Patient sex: M
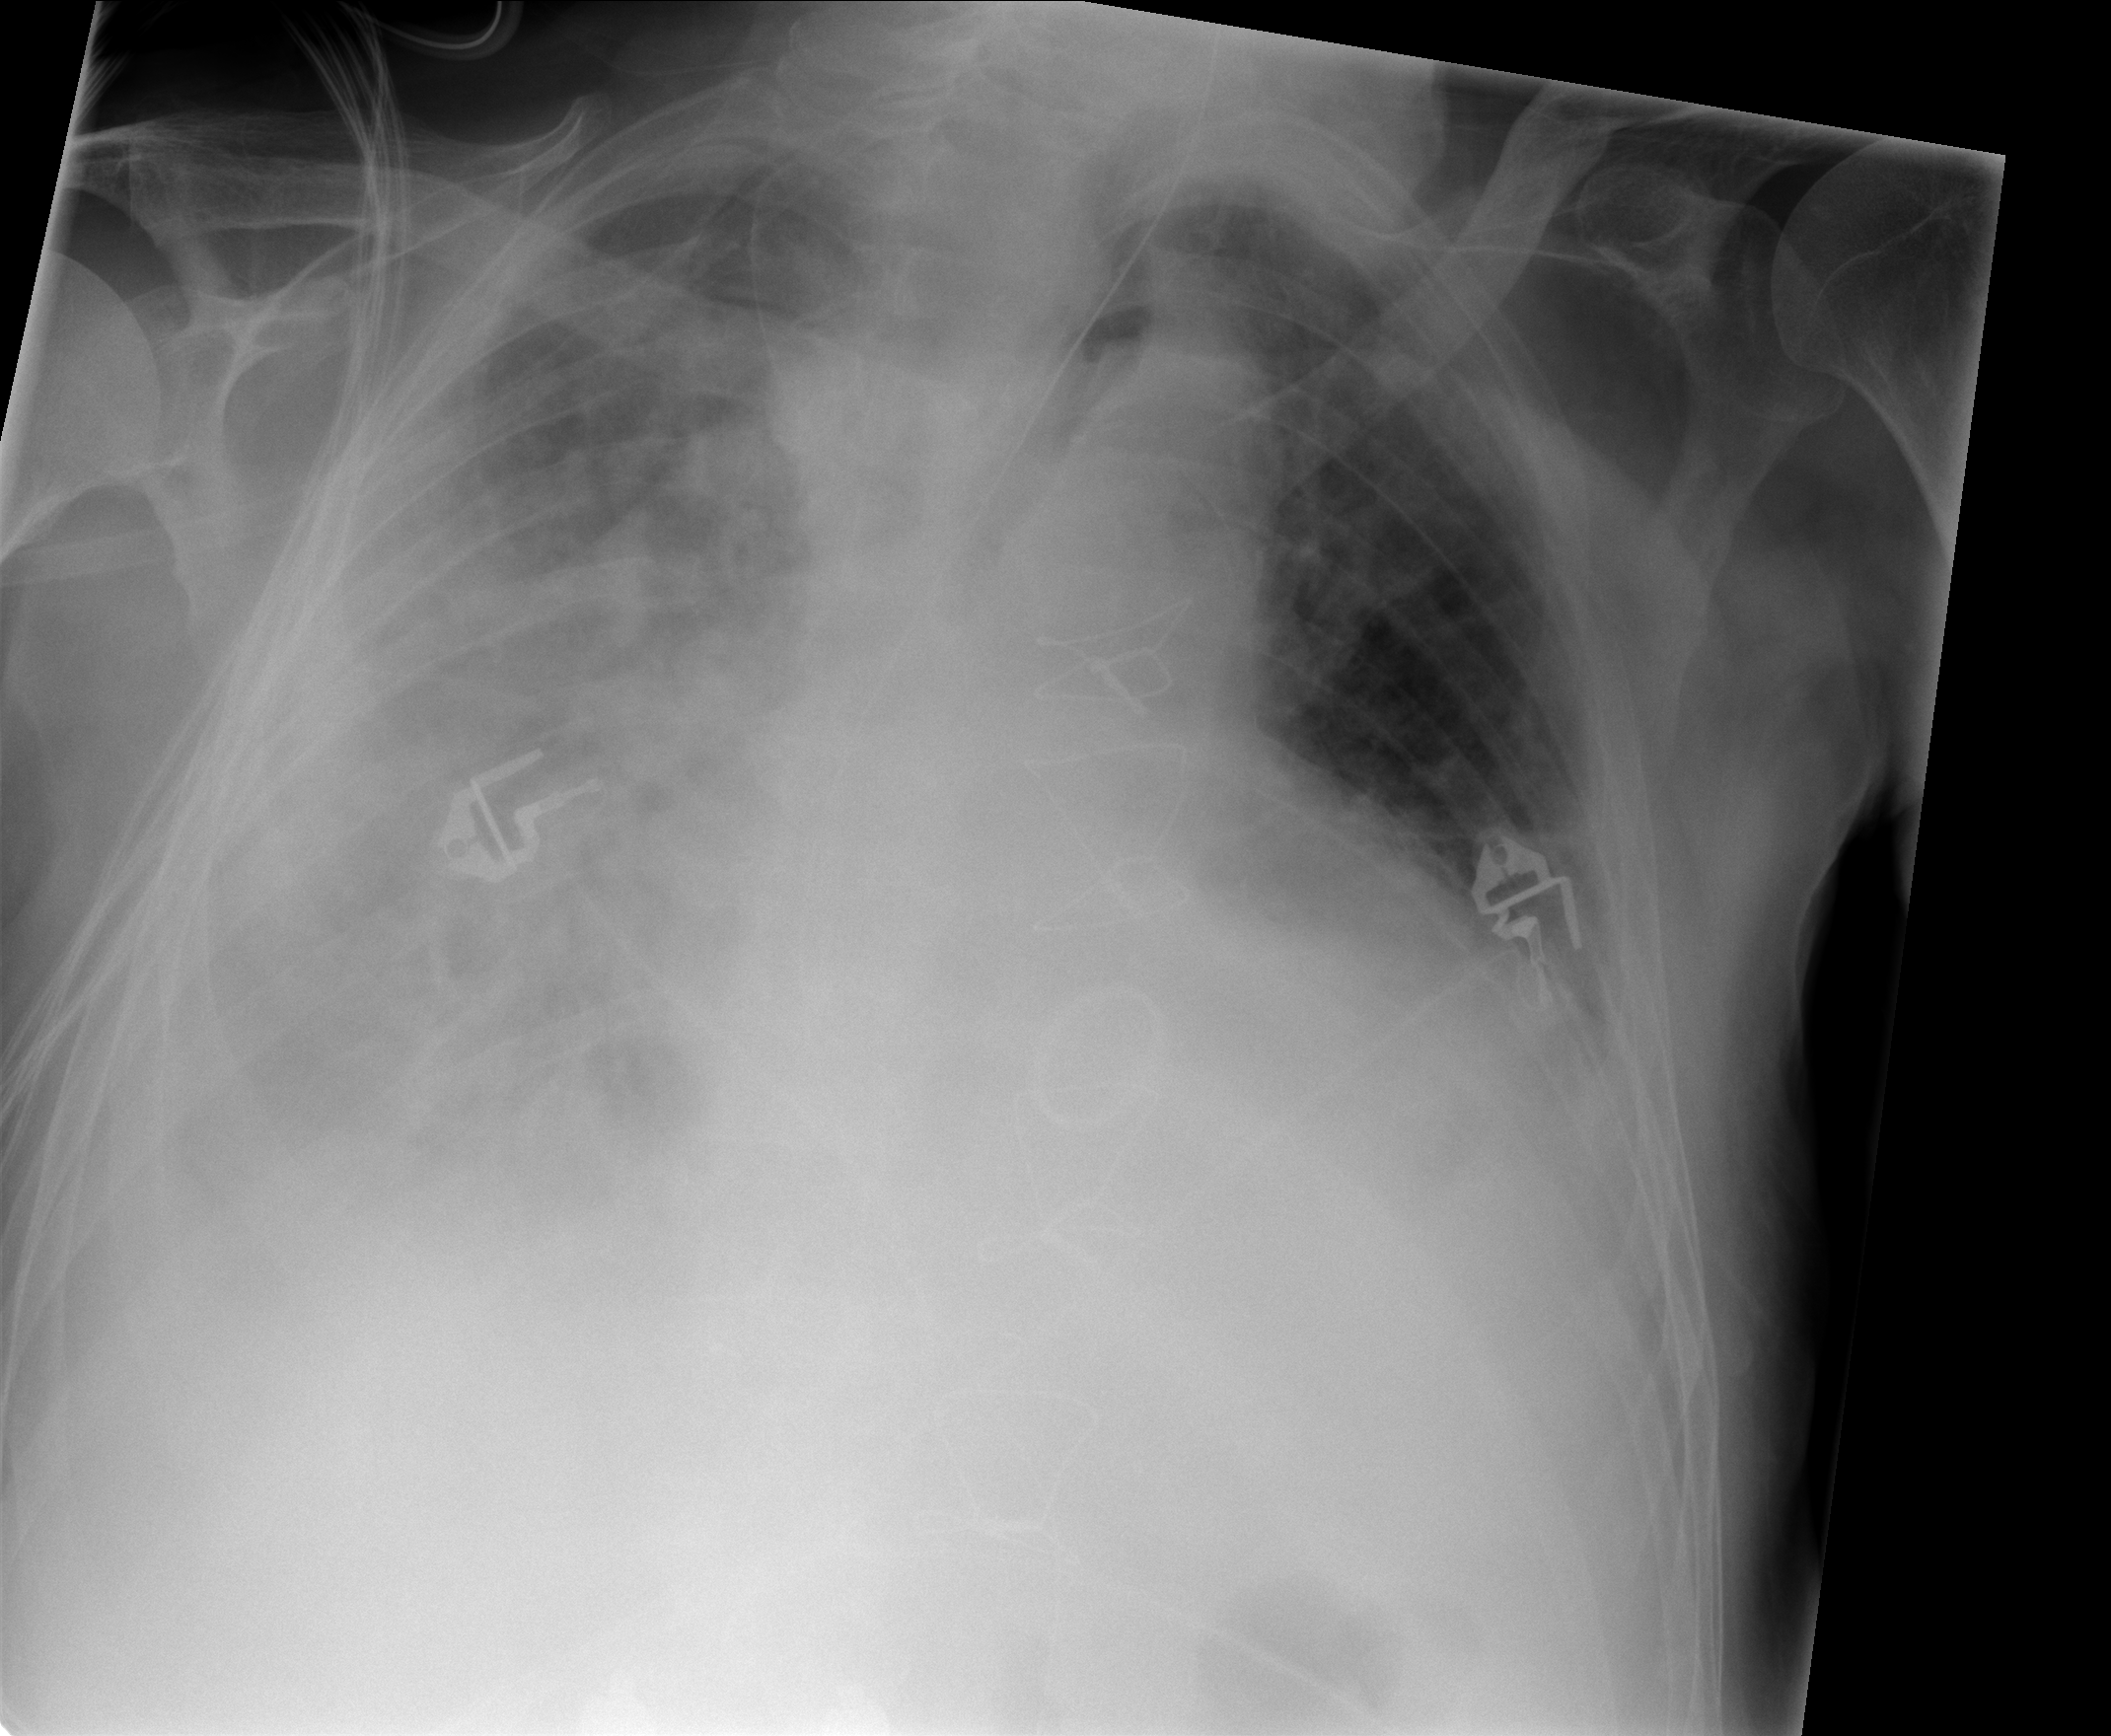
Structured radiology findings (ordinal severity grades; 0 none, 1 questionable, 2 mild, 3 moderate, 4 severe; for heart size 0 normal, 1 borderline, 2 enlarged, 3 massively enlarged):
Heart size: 3
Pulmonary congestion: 2
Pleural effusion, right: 3
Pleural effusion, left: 2
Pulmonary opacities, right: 4
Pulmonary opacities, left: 0
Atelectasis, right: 3
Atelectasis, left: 2